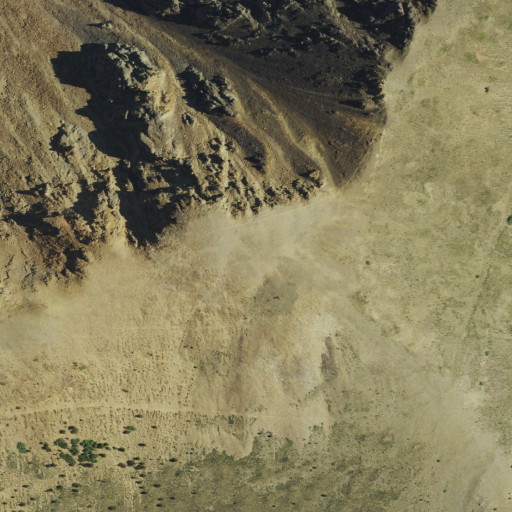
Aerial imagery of mountain in New Mexico named Red Dome containing barren land, grassland, and evergreen forest